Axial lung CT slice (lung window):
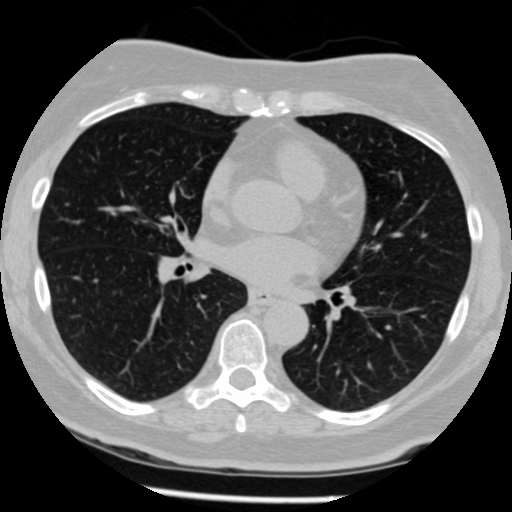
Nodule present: no